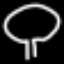
Label: mushroom